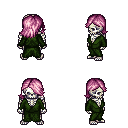
a pixel art fantasy rpg character, male body template, skeleton, green robe, white pants, pink swoop hairstyle, four views (front, back, left, right), 2x2 character sprite sheet, small pixel art, hard edges, no anti-aliasing